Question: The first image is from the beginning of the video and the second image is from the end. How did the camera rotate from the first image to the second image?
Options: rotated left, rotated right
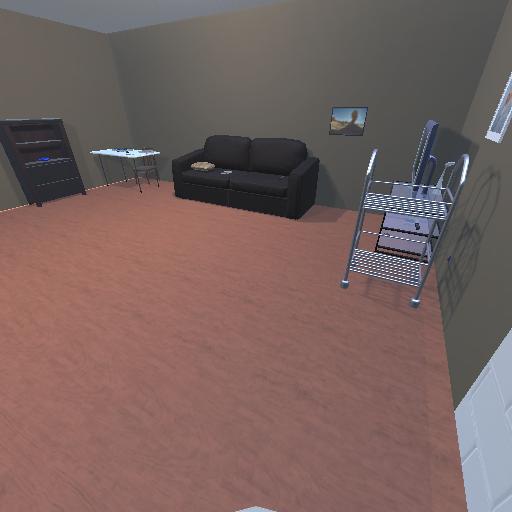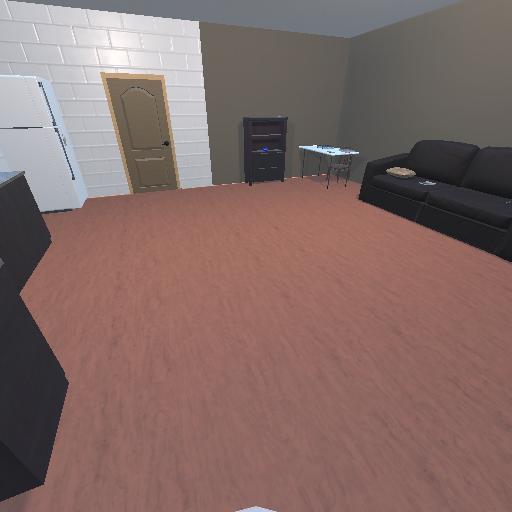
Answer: rotated left